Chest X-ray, AP view. Patient: 21 years old, sex M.
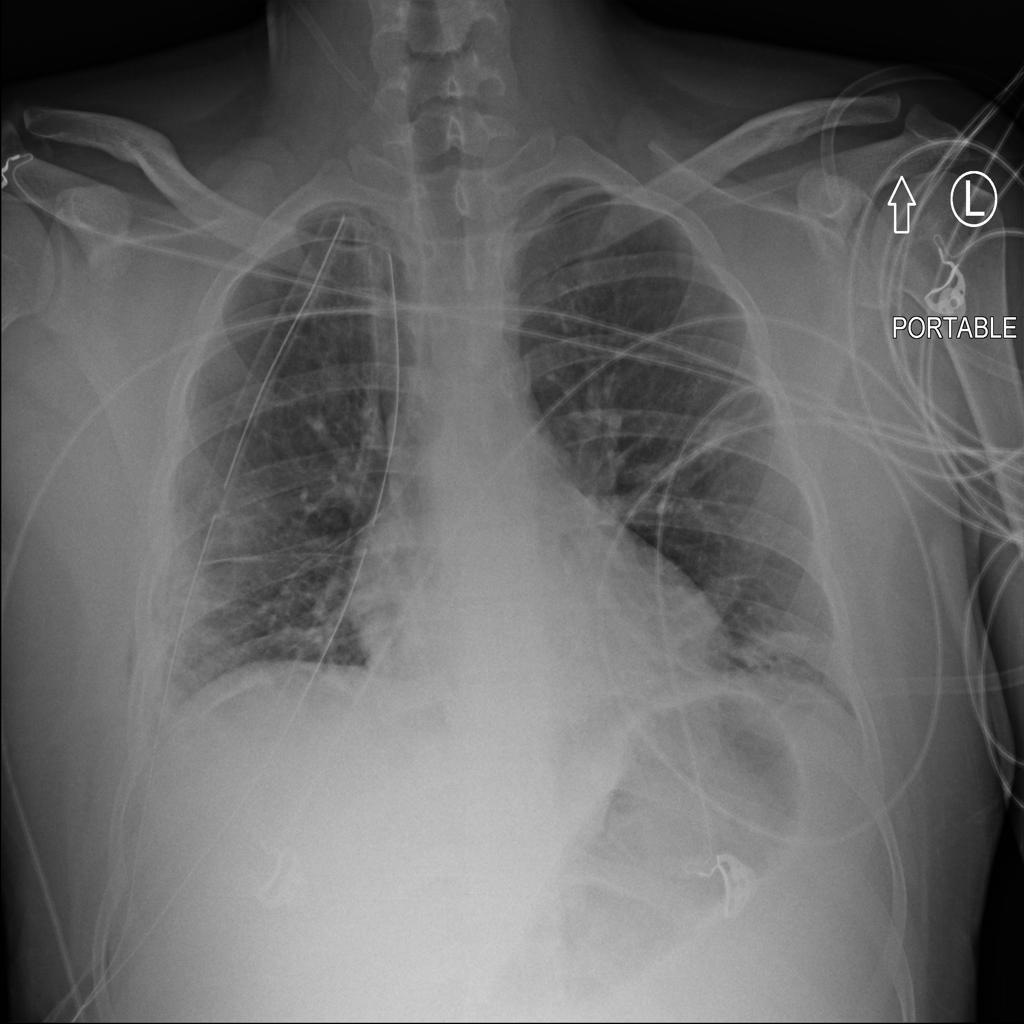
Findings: Atelectasis, Infiltration